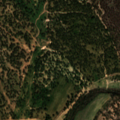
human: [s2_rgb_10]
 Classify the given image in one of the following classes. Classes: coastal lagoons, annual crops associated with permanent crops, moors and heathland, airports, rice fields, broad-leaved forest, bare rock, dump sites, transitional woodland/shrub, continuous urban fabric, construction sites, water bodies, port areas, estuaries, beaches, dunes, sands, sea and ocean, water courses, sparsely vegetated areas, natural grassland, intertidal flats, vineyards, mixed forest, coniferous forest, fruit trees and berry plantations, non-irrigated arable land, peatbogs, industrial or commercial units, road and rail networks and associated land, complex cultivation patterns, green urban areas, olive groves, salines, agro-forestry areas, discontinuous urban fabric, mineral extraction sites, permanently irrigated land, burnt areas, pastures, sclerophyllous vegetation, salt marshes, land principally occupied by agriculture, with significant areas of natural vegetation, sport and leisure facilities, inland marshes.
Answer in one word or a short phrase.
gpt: permanently irrigated land, agro-forestry areas